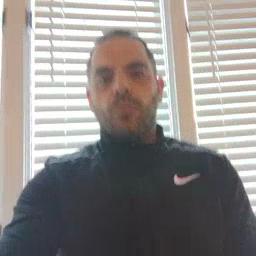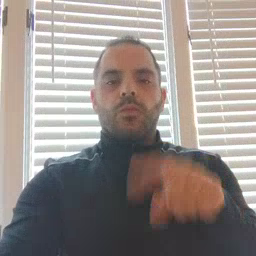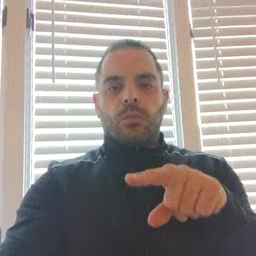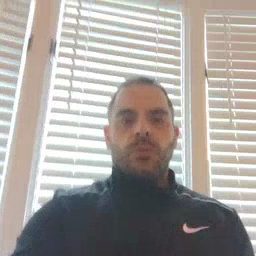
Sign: time